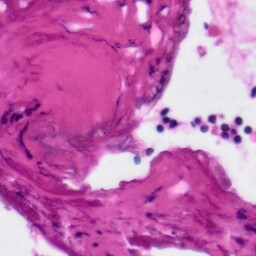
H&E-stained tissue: Tonsil